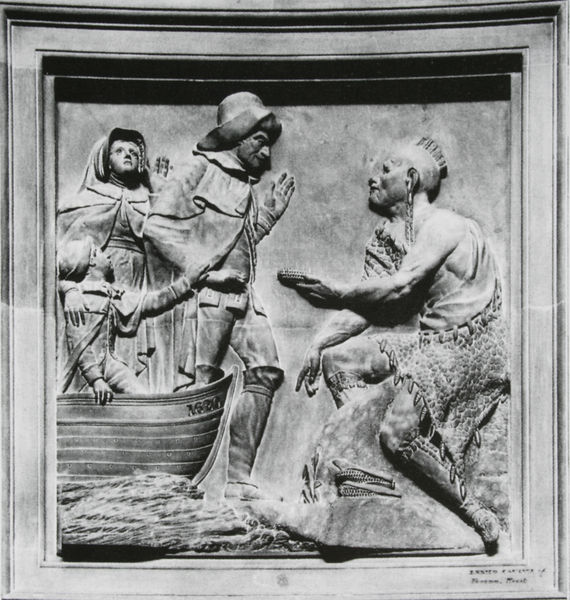
Titel: The Landing of the Pilgrims
Künstler: Enrico Causici
Standort: Washington, D.C.
Institution: United States Capitol Rotunda
Schlagwörter: felsen, hand, haut, himmel, mann, meer, schatten, umhang, wasser, weiß, menschen, ufer, frau, grau, holz, hut, kleid, licht, männer, ohr, schwarz, tuch, haube, rahmen, stein, hände, signatur, land, mantel, drei, familie, kind, boot, handel, mais, maiskolben, skulptur, fell, relief, küste, schiff, wellen, fischer, afrika, amerika, rand, kopftuch, glatze, bronze, plastik, junge, foto, neger, knabe, nonne, stiefel, geschenk, beten, vereinfacht, tierfell, mittelalter, begrüssung, bettler, usa, ankunft, entdecker, seefahrer, auswanderer, bitte, gabe, netz, abbildung, hau, kolonie, irokese, angler, betteln, pilgerväter, beschriftet, kolonien, kontinent, stifel, indianer, ureinwohner, pilger, siedler, america, columbus, kolumbus, spanier, südamerika, neptun, vereinigte staaten, einheimischer, indigener, tausch, eingeborener, landgang, neue welt, mohawk, mohikaner, neuankömmlinge, pilgervater, westerner, aaa, irokesenschnitt